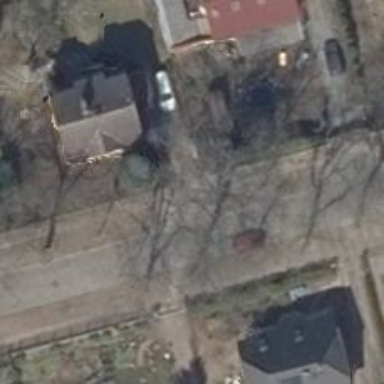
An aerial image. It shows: Driveway with dirt surface.